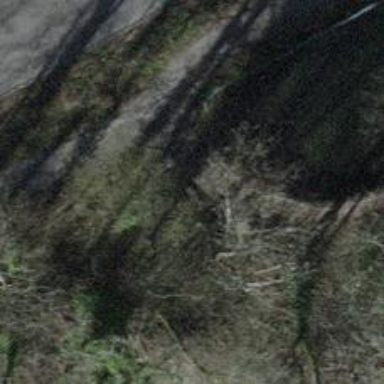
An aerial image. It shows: Brown bench.